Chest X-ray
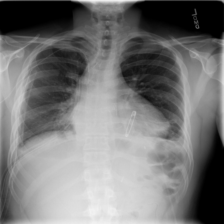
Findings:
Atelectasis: positive
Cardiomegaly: positive
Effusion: positive
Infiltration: positive
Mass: positive
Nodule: negative
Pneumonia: negative
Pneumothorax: positive
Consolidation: negative
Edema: negative
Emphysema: negative
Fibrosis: negative
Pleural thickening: negative
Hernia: negative